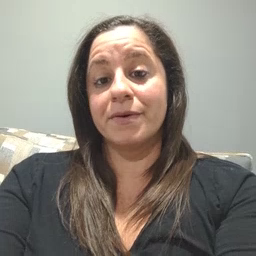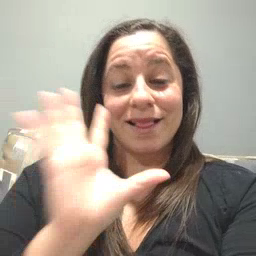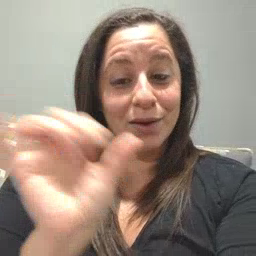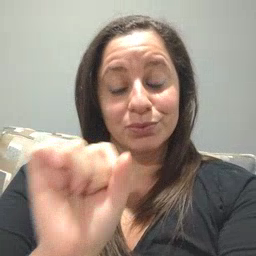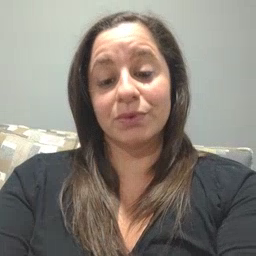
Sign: loud